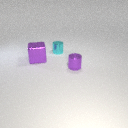
small purple metal cylinder in front of large purple metal cube